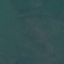
Land use / land cover: Pasture